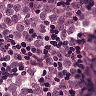
Metastatic tissue present: yes